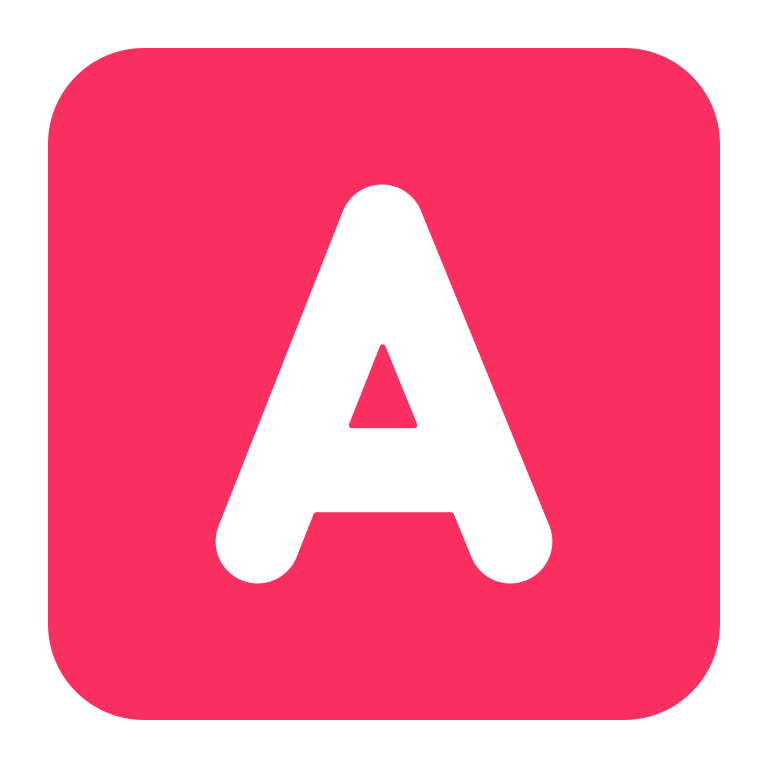
a button blood type flat